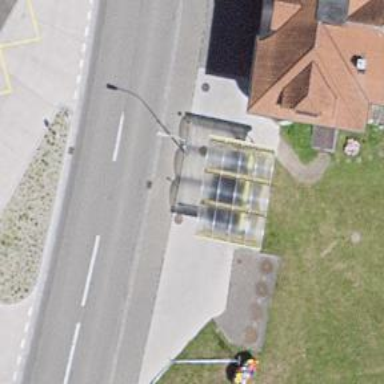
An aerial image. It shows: Fuel station.